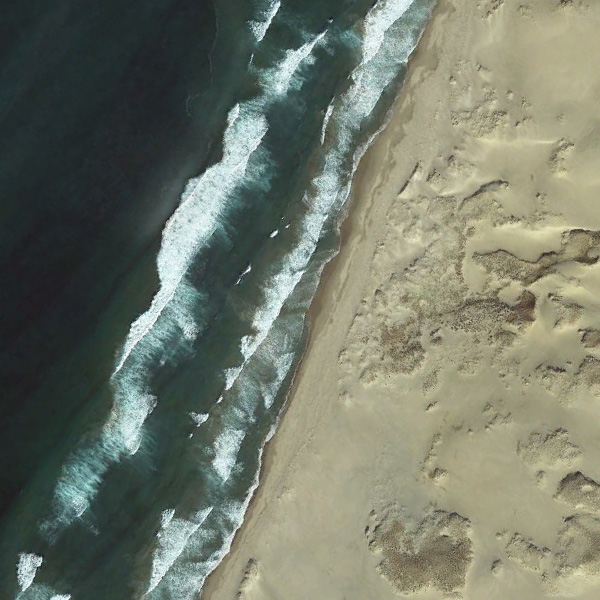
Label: Beach